Aerial crown-view tile of a tropical tree (Barro Colorado Island, Panama), acquired 20250414:
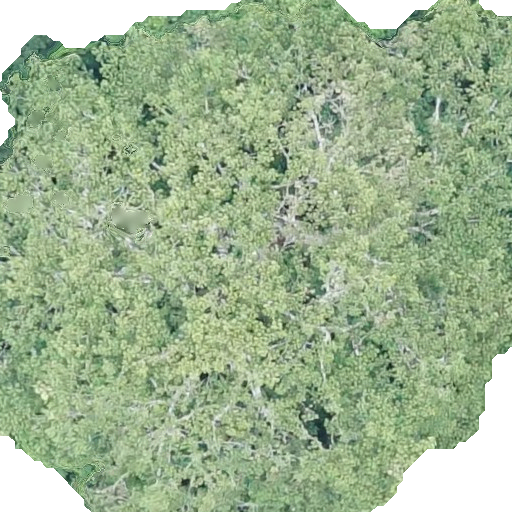
Species: Sterculia apetala
GBIF accepted scientific name: Sterculia apetala
Crown area: 410.278 m²